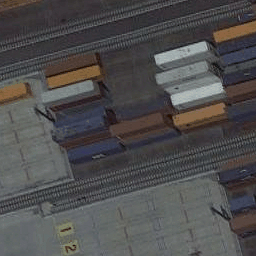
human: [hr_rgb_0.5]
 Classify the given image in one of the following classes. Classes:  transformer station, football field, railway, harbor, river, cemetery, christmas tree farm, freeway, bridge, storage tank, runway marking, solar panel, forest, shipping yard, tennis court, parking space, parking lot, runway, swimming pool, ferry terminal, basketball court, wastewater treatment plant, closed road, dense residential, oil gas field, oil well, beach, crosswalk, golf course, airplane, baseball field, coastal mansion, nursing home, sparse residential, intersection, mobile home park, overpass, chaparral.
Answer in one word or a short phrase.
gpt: shipping yard